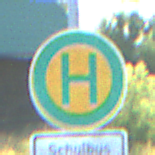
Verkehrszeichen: Haltestelle
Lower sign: ZeitangabenMitBeschraenkungAufWochentage5
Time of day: MorningAfternoon
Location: Outdoor (Nature)
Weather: Clear
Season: NotSpecified
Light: Natural